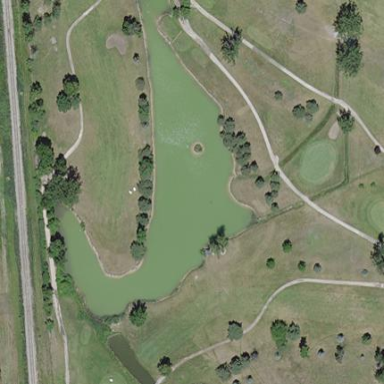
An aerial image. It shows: Scenic view of water hazard on golf course. The natural water feature adds beauty to the landscape.